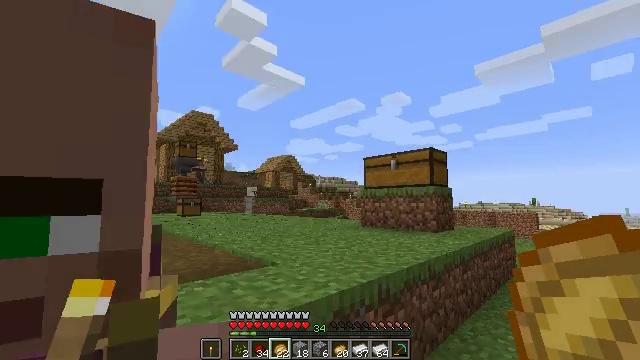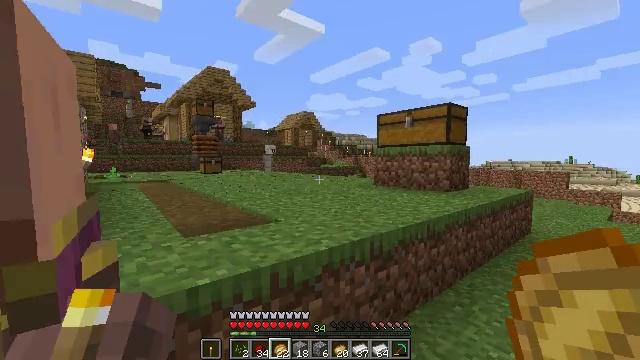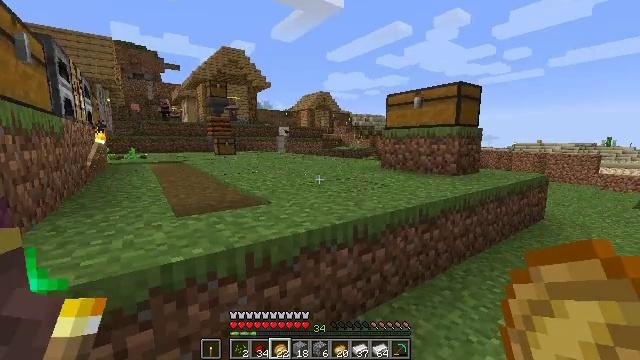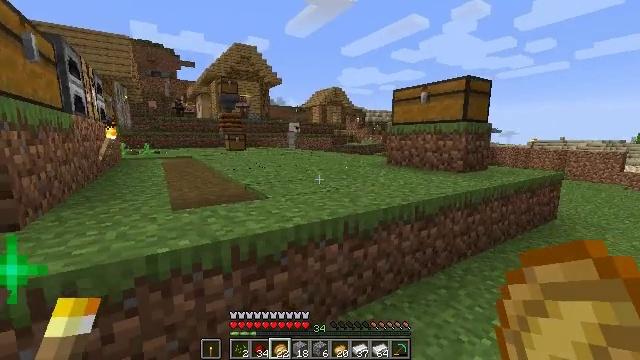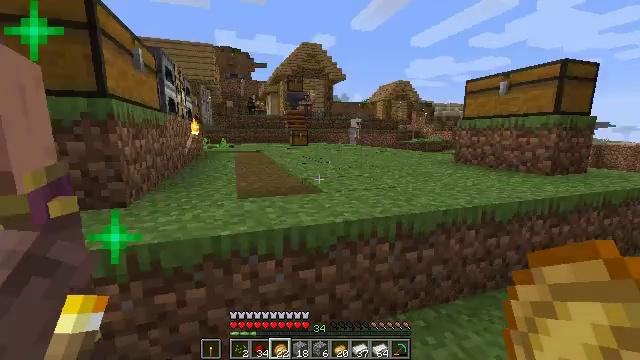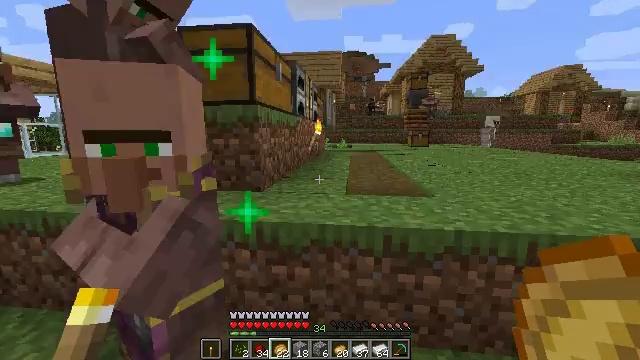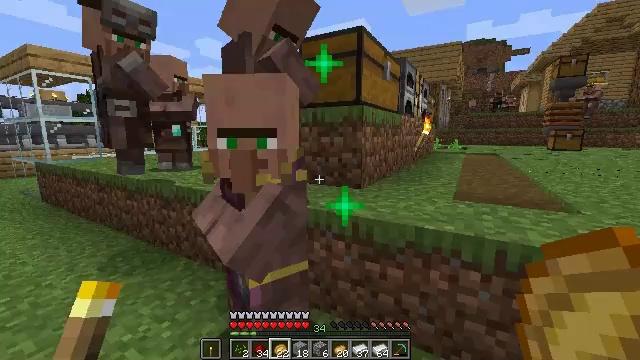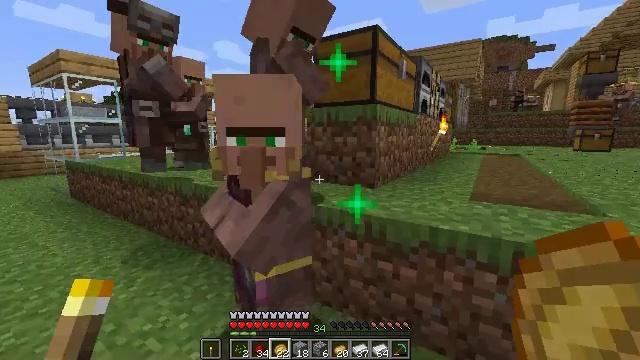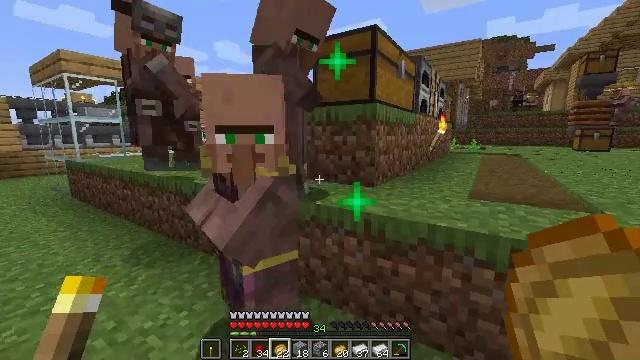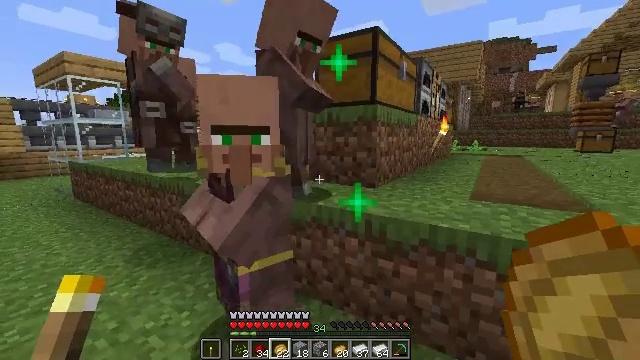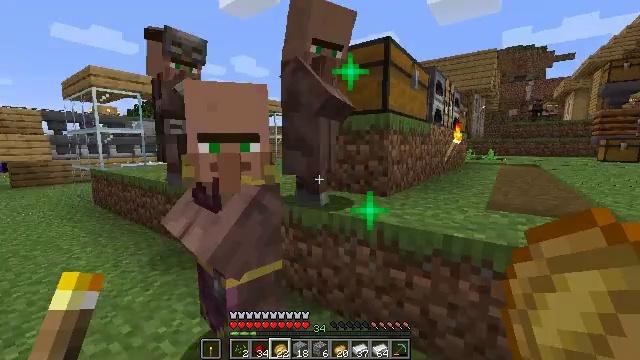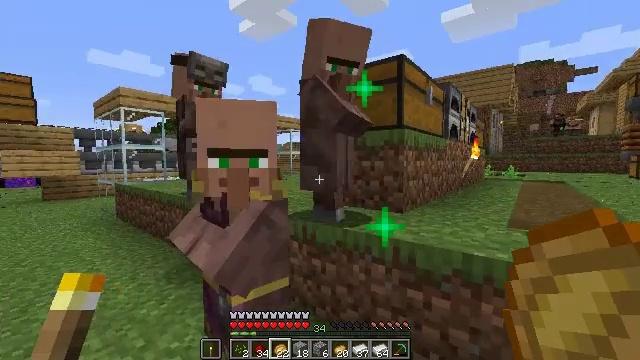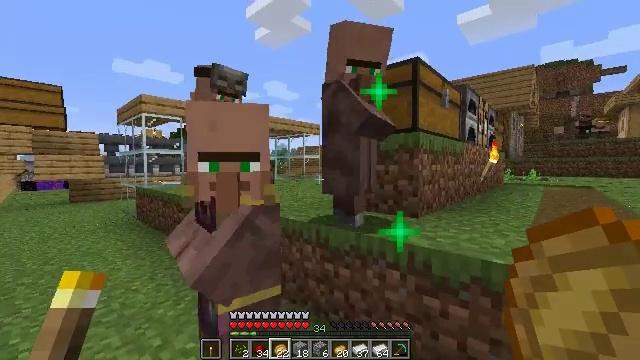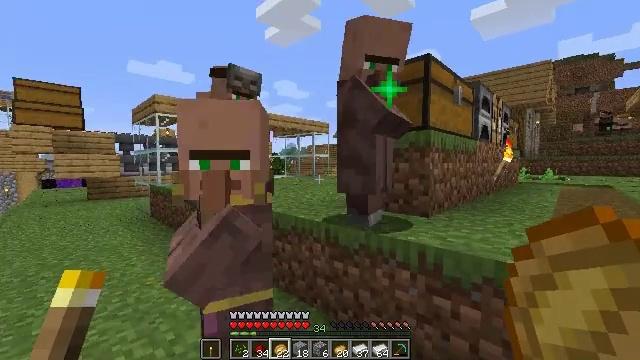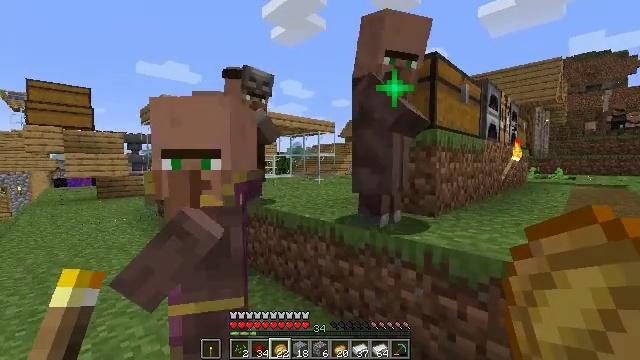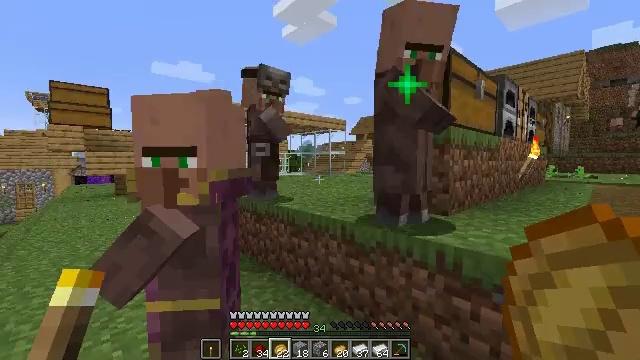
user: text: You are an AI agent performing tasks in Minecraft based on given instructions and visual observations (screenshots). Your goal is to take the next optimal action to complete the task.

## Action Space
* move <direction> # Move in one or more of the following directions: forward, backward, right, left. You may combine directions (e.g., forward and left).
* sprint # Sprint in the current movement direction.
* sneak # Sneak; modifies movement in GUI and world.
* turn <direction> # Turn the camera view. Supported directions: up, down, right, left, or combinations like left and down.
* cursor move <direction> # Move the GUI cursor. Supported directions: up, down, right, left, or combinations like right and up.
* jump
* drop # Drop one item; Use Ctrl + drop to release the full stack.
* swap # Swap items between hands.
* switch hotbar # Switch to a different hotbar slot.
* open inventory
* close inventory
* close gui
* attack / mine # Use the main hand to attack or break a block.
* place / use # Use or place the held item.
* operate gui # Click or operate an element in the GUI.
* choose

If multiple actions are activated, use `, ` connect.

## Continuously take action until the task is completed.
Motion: motion action
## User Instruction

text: Craft lapis lazuli.
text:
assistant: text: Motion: move right, turn left and down
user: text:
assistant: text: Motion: move right, turn left and down
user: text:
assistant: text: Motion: move right, turn left
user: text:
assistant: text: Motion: turn left
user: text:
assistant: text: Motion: turn left
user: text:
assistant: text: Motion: turn left
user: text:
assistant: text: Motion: turn left
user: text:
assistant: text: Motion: no_op
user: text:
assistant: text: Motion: no_op
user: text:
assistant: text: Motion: turn left and up
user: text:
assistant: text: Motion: turn left and up
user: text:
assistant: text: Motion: turn left
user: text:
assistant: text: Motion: turn left
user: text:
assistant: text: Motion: turn left
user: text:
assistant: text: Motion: turn left
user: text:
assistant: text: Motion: turn left
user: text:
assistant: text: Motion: turn left
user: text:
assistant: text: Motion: turn left
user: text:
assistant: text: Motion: turn left
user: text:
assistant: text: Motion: turn left
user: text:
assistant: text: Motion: turn left
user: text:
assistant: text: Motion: turn left
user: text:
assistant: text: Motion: no_op
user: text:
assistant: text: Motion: turn down
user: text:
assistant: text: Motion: turn left and down
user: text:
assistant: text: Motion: turn left and down
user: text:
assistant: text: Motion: turn left and down
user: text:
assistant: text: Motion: turn down
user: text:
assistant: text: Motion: turn down
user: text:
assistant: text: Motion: no_op